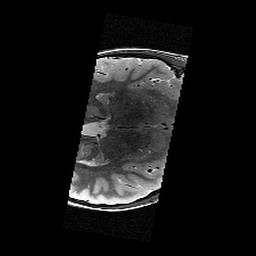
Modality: T2w
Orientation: axial
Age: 12
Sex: male
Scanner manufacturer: siemens
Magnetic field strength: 3 T
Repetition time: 8.46 s
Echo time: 0.067 s